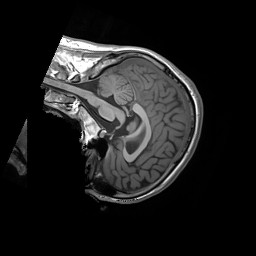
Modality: T1w
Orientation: sagittal
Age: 25
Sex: male
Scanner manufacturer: siemens
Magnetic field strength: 3 T
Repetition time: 1.55 s
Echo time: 0.00234 s